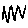
Label: zigzag